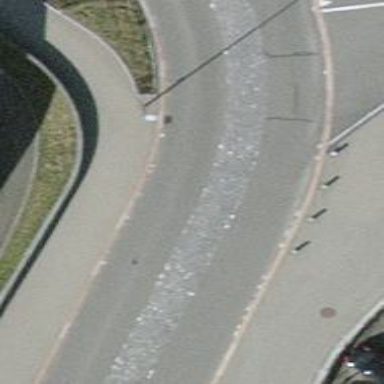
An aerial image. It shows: Secondary road with asphalt surface and separate sidewalk.